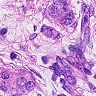
Metastatic tissue present: yes